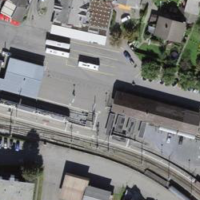
EUNIS habitat code: 54
Species observed at this site:
Allium ursinum
Corvus corone
Streptopelia decaocto
Milvus milvus
Passer domesticus
Buteo buteo
Delichon urbicum